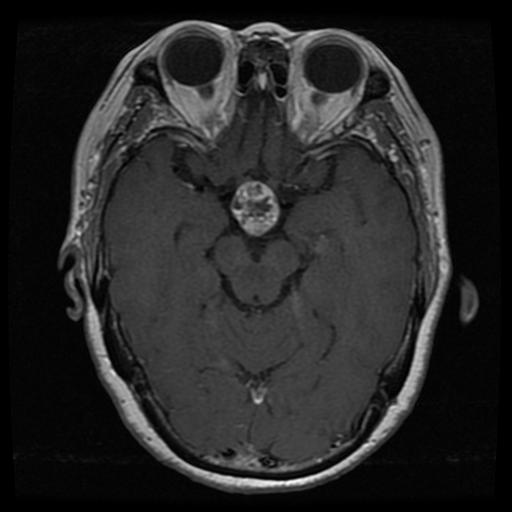
Label: pituitary